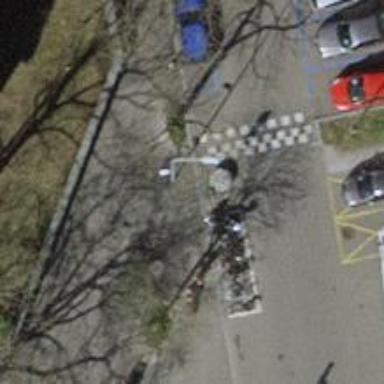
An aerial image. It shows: Bicycle repair station is available.